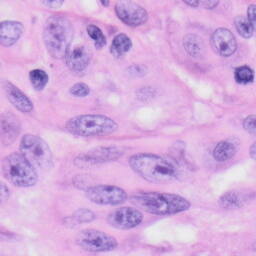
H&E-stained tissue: Skin